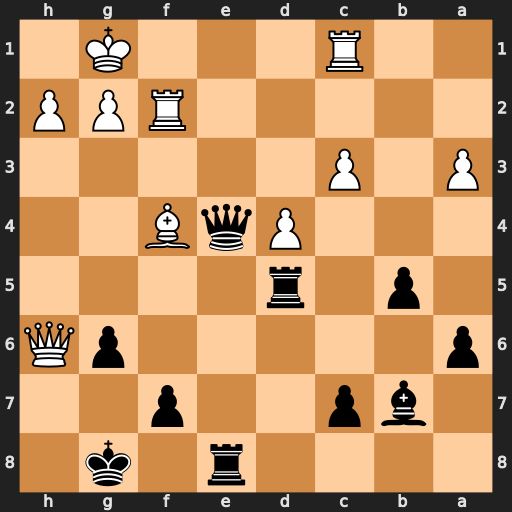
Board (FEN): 4r1k1/1bp2p2/p5pQ/1p1r4/3PqB2/P1P5/5RPP/2R3K1
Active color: b
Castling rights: -
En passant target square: -
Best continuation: Rh5 Qxh5 gxh5